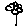
Label: flower